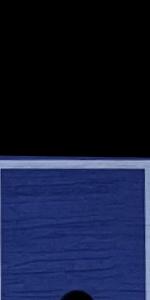
Label: Empty